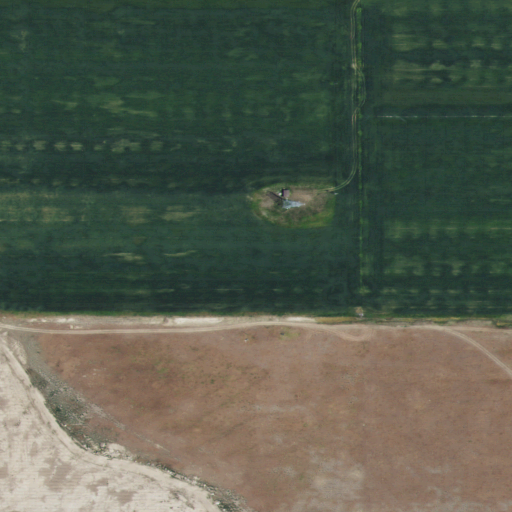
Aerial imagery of mountain in Idaho named Hazelton Butte containing cultivated crops and grassland